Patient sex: F
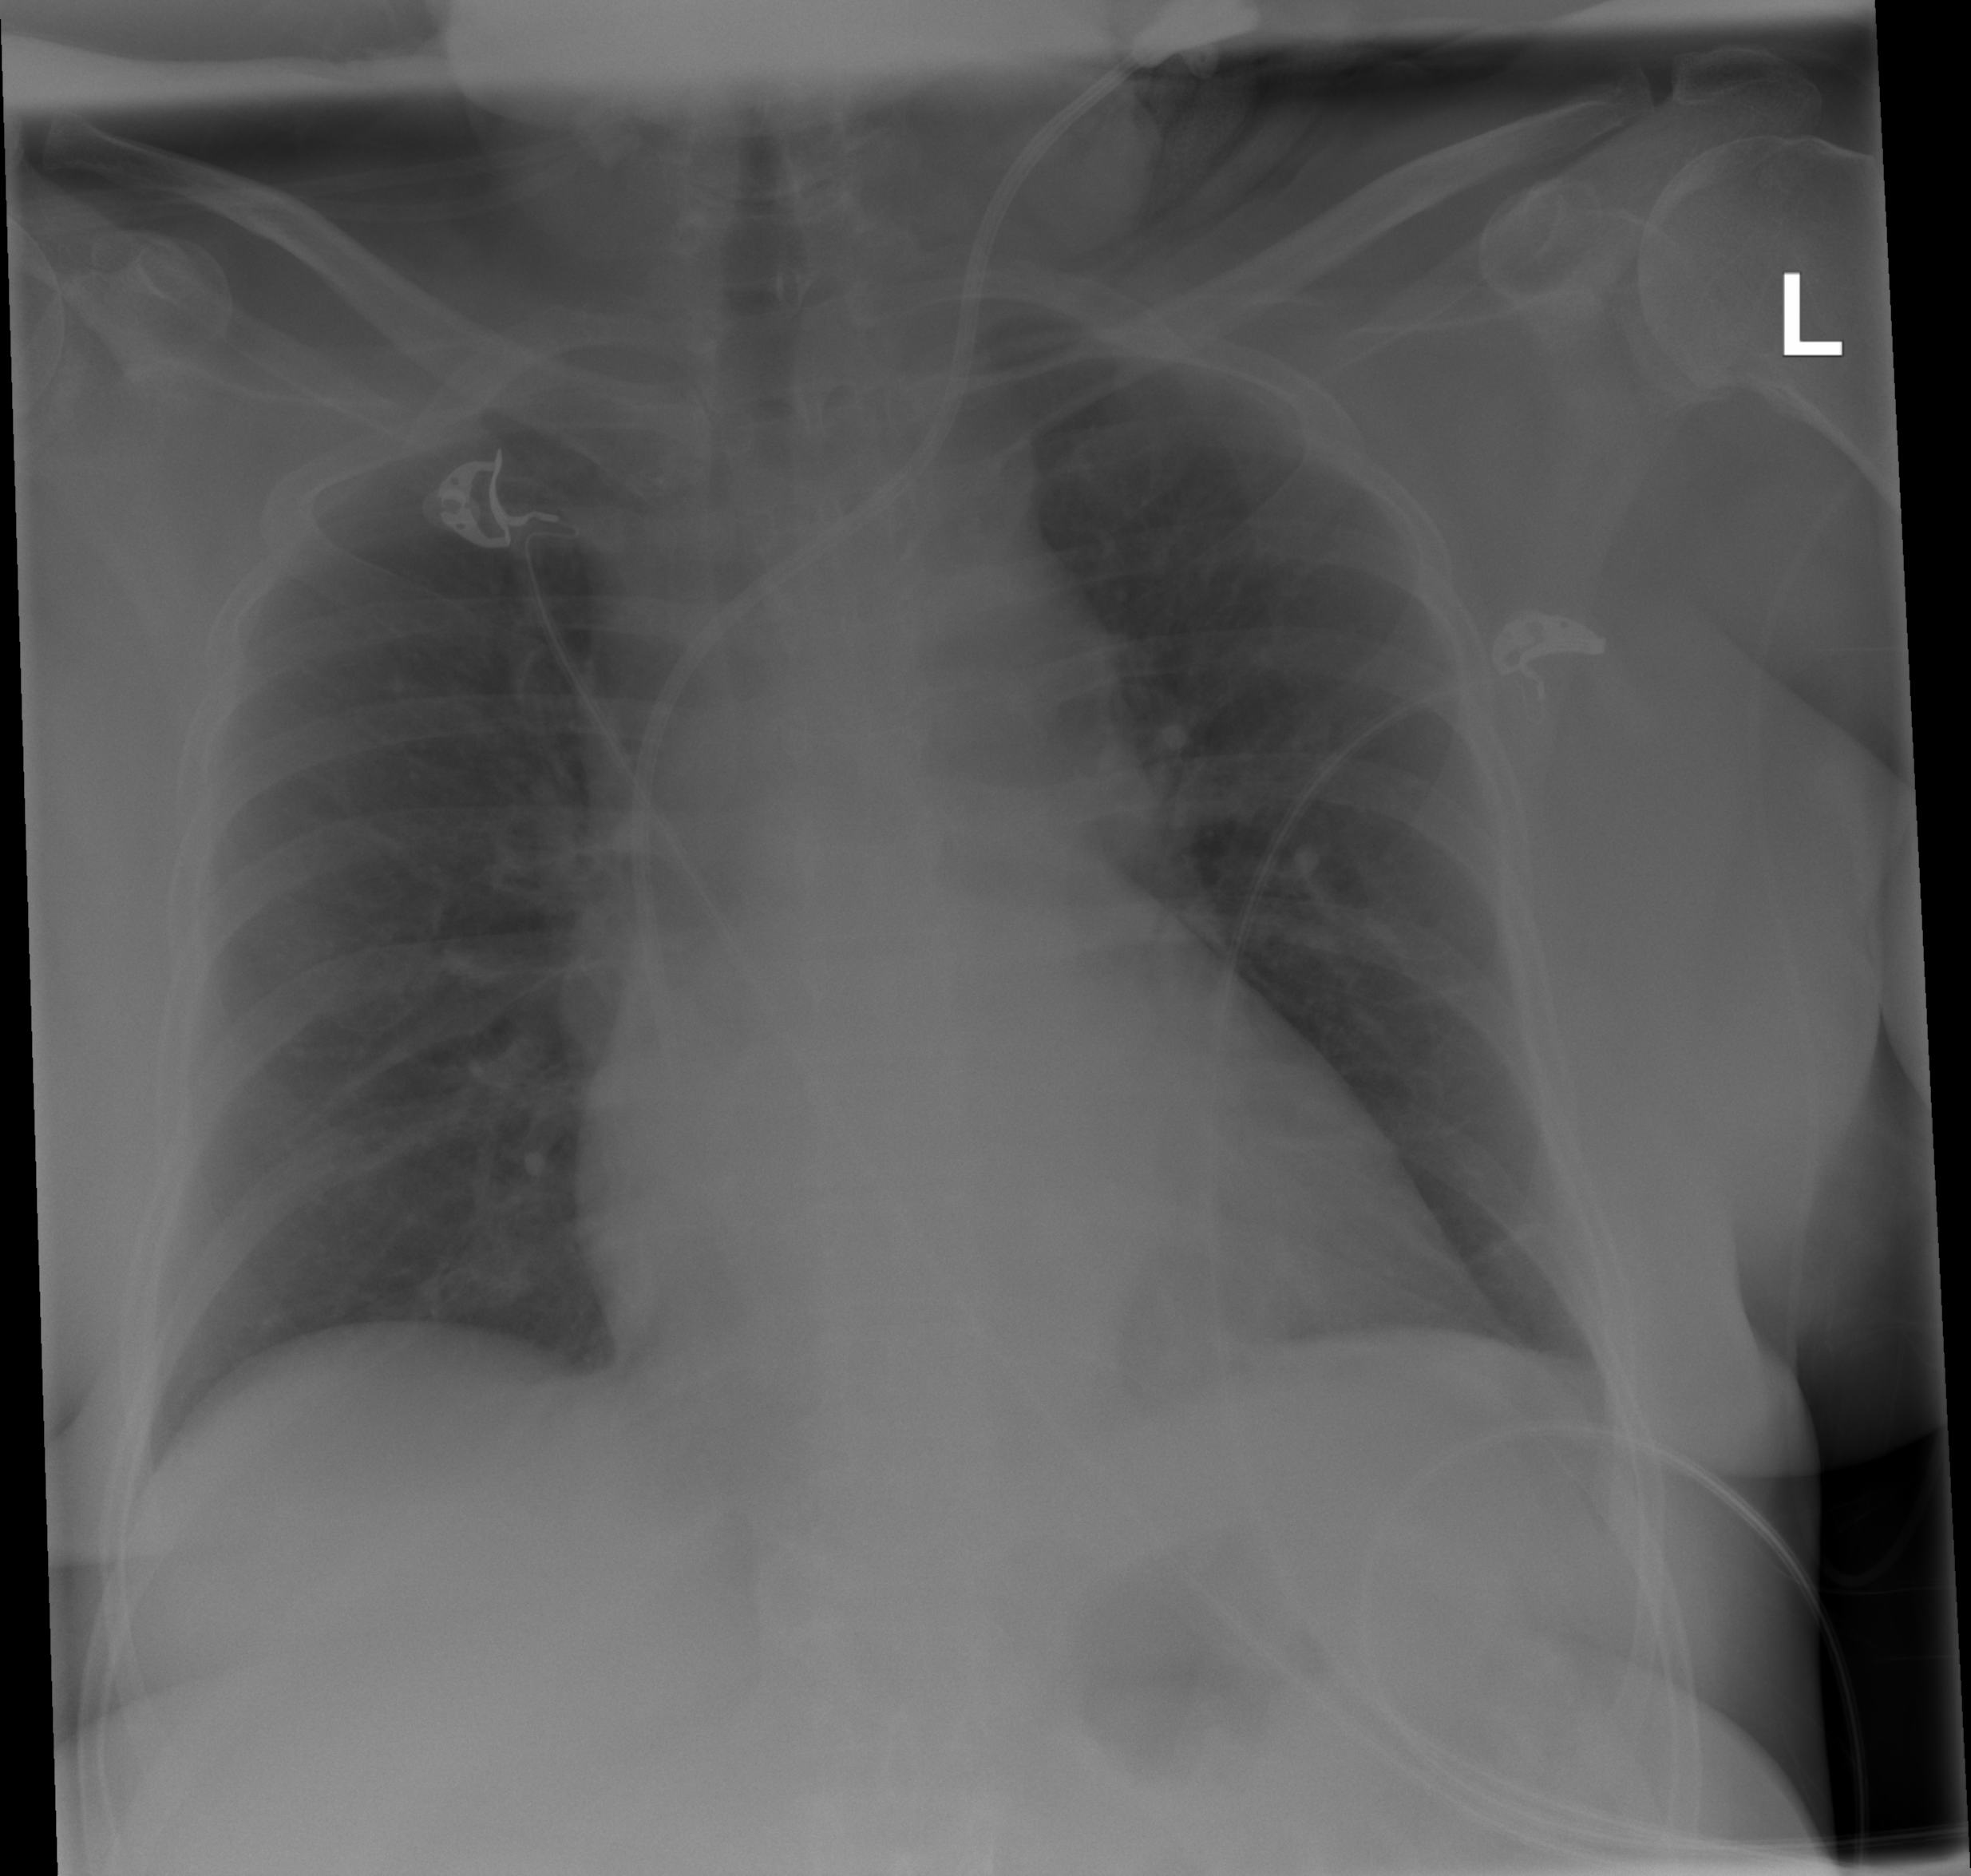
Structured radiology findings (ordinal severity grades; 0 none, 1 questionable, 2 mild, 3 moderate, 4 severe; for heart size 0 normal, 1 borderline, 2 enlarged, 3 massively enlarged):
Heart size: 2
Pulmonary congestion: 2
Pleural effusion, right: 0
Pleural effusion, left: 0
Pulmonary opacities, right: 0
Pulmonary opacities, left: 0
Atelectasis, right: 0
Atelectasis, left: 0